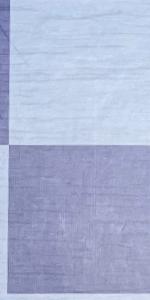
Label: Empty